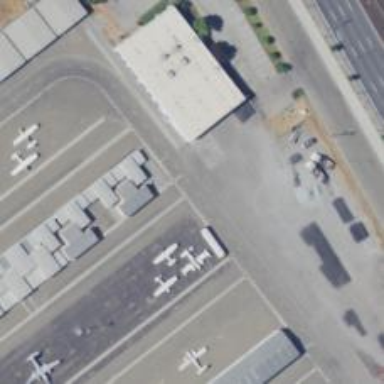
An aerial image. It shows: Asphalt taxiway at the airport.